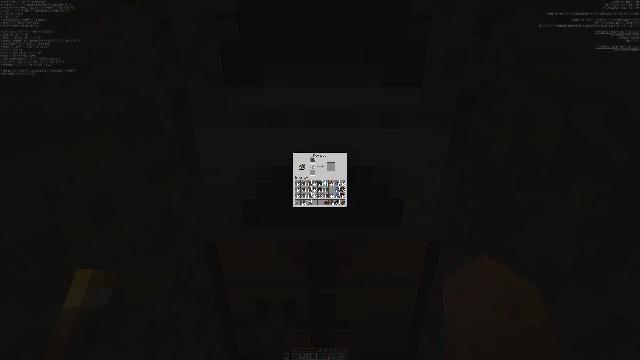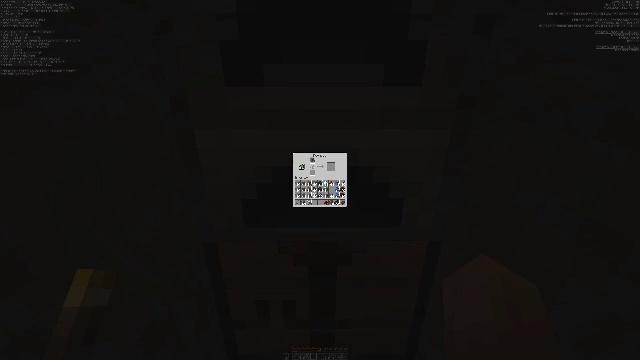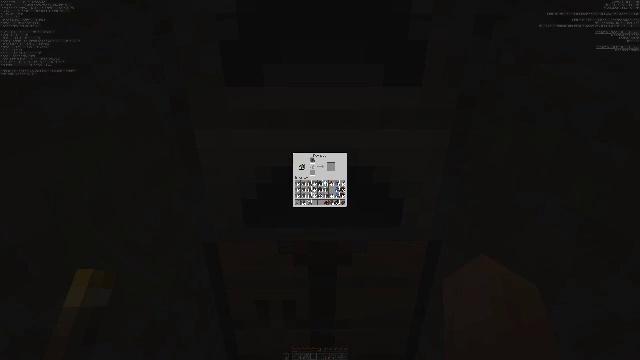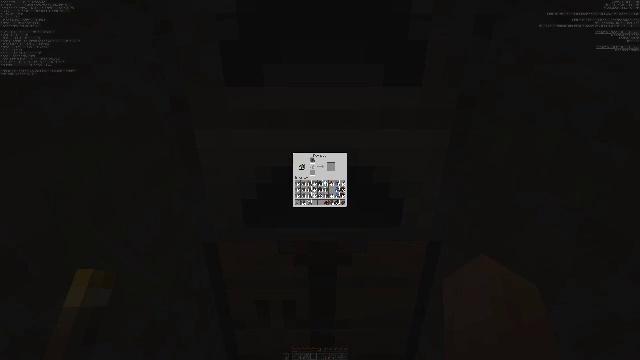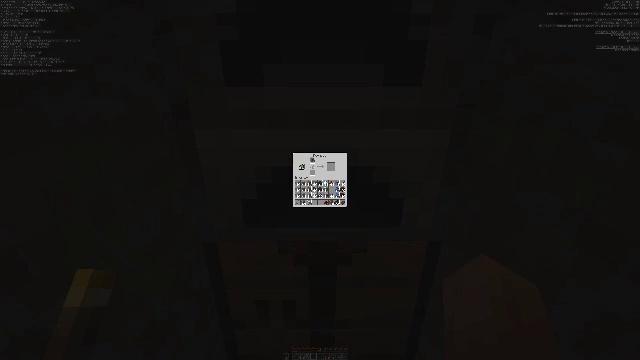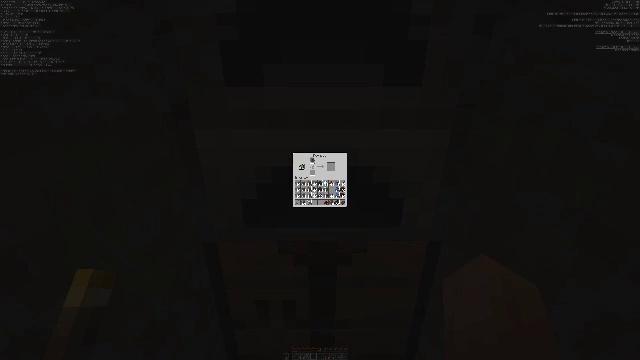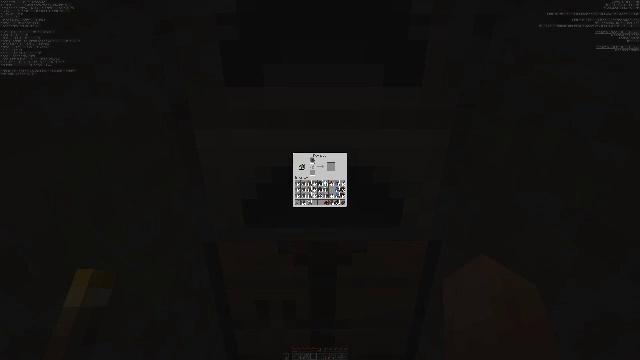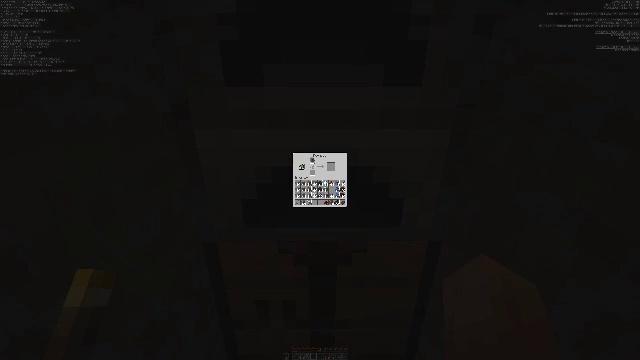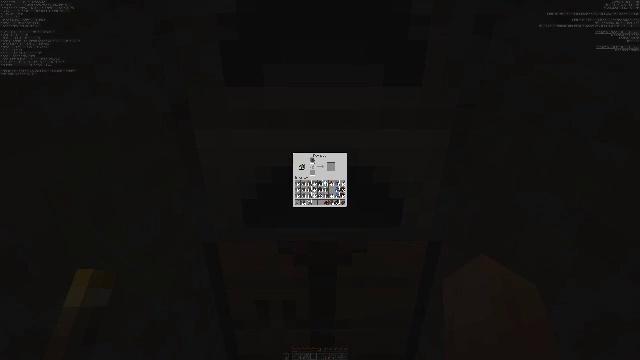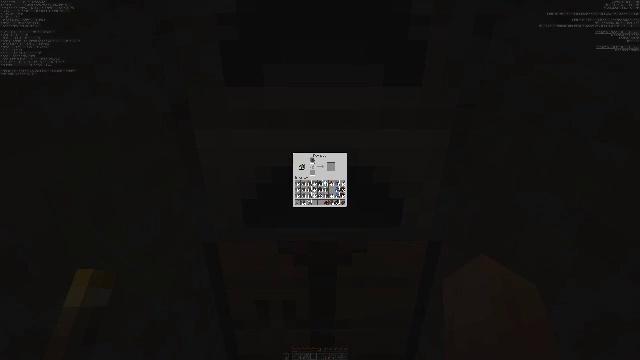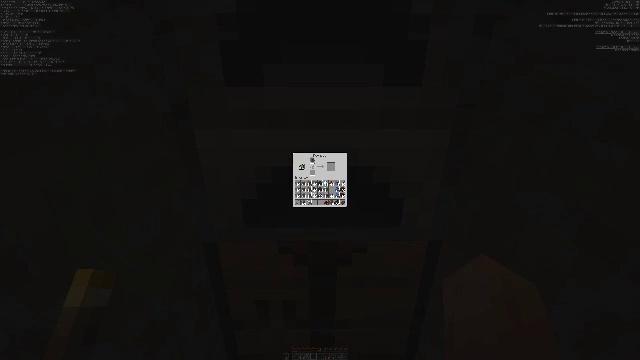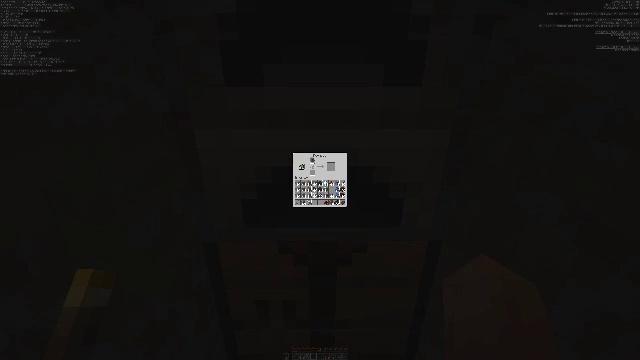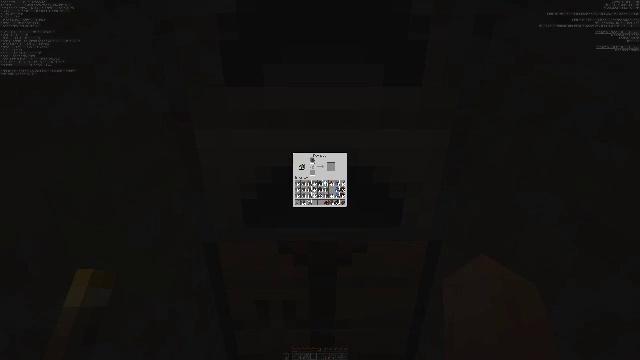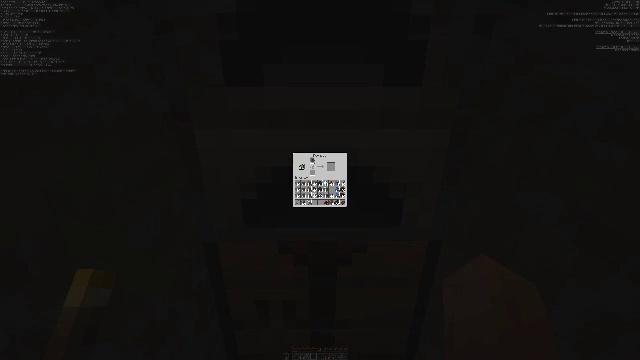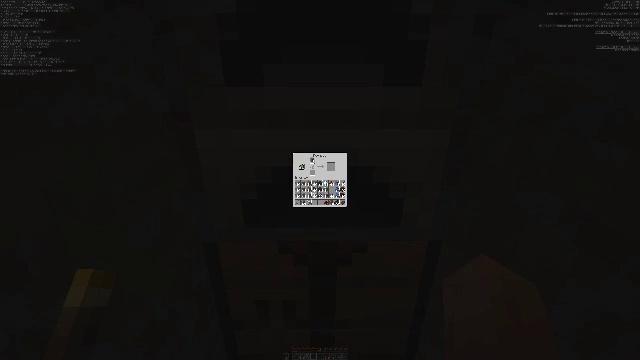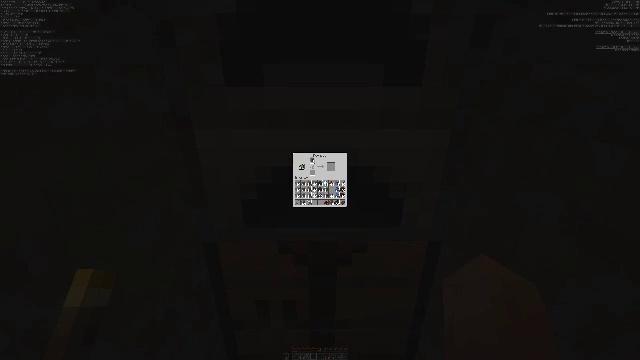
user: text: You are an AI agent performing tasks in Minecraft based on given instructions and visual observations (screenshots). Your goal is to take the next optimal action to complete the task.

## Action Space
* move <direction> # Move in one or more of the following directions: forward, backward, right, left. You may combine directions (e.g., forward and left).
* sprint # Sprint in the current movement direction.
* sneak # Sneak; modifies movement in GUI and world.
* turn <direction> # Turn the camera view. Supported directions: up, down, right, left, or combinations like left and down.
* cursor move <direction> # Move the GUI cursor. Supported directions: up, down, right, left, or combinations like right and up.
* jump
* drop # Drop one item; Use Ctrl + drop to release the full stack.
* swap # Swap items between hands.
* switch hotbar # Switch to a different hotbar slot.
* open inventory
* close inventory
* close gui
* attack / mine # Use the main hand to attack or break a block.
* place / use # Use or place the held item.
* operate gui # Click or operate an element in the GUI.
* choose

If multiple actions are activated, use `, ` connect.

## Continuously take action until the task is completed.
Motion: motion action
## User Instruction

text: Craft an iron ingot by smelting iron ore.
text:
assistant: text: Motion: use / place
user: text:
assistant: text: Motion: use / place
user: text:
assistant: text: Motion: use / place
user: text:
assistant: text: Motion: use / place
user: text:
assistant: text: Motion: no_op
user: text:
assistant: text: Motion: no_op
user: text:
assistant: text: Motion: no_op
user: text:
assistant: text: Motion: no_op
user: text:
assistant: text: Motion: no_op
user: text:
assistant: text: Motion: no_op
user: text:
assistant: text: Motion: use / place
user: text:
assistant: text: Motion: use / place
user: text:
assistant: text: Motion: use / place
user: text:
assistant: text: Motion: no_op
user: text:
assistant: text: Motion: no_op
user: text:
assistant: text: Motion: no_op
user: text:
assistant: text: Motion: no_op
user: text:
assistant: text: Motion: no_op
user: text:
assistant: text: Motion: no_op
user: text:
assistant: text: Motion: use / place
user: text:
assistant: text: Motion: use / place
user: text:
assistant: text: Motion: use / place
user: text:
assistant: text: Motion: use / place
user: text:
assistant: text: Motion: no_op
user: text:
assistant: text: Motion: no_op
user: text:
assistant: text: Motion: no_op
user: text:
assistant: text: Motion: no_op
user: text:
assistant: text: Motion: no_op
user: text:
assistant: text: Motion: no_op
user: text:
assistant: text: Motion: no_op